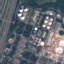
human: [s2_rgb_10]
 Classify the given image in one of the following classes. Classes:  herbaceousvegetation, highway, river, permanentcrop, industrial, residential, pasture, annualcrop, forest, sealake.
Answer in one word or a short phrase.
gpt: Industrial